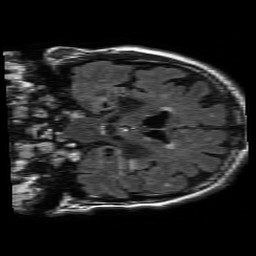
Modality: FLAIR
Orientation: coronal
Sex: male
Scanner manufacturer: philips
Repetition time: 11 s
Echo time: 0.125 s